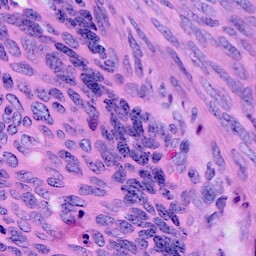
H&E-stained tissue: Cervix